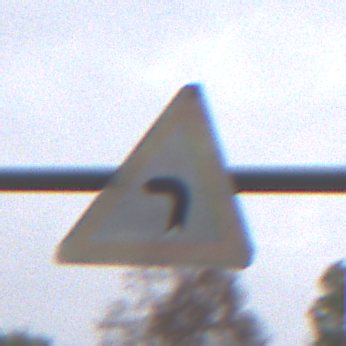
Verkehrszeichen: KurveLinks
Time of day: Midday
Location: Outdoor (Nature)
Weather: Overcast
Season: Autumn
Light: Natural